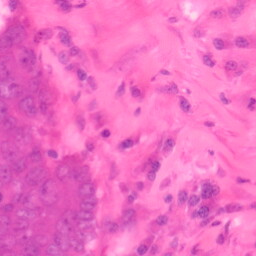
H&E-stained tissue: Colon